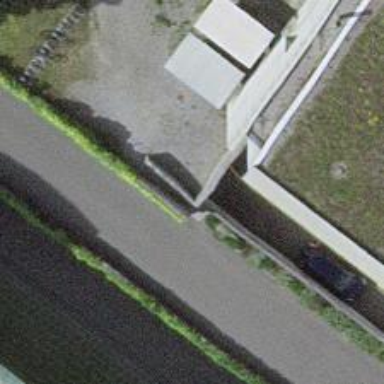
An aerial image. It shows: Retaining wall.